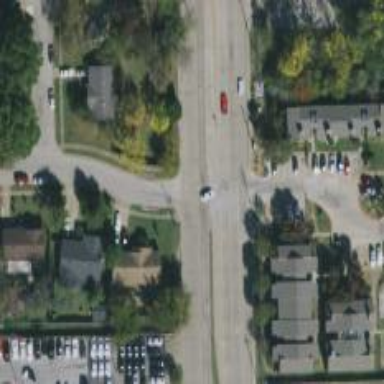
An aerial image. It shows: Secondary road.